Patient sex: F
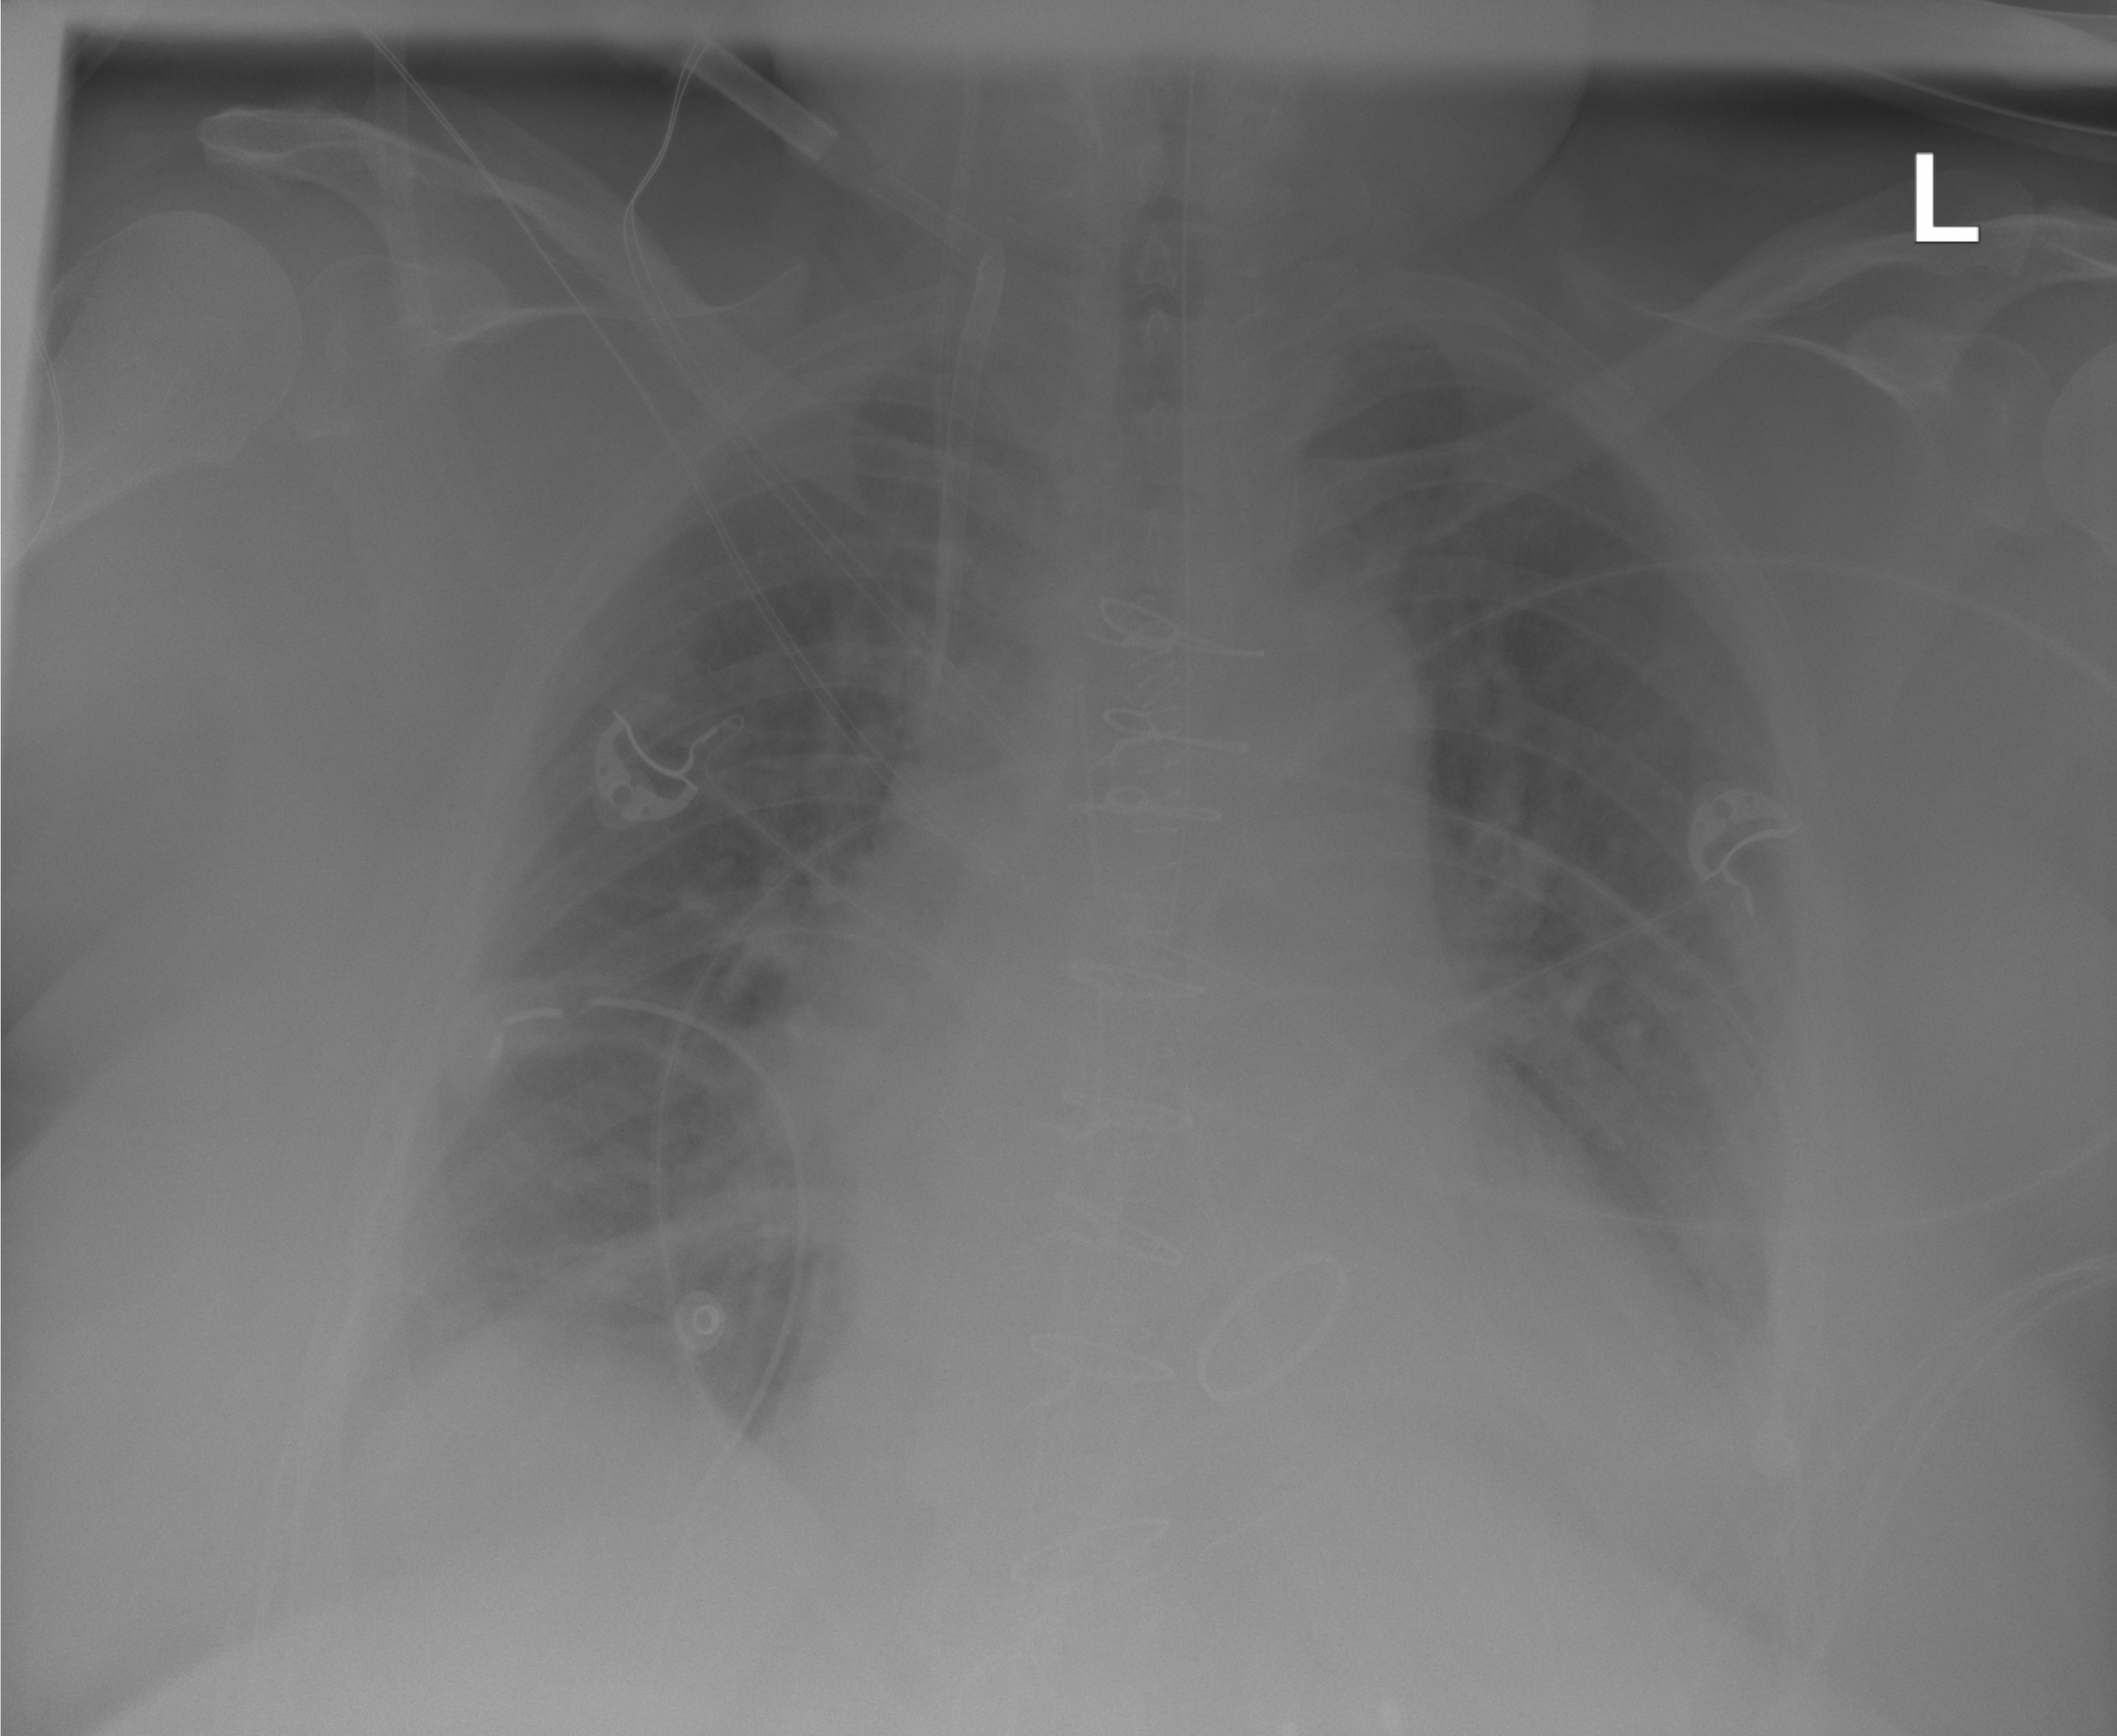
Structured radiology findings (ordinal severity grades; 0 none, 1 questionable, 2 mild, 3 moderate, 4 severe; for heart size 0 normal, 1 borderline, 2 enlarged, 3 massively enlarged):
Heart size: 1
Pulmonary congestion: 0
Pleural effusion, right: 1
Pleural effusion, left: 1
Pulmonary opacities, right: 0
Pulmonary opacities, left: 0
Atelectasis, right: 1
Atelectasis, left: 1